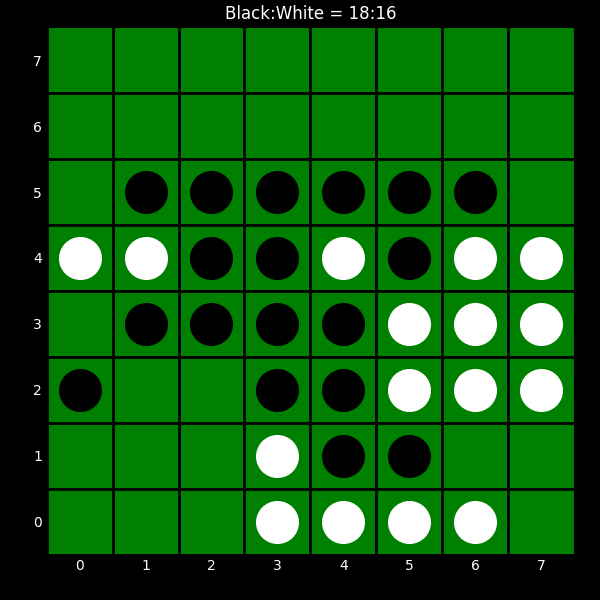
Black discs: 18
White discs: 16